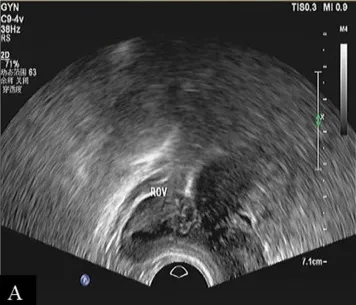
Ultrasound scan showed a unicornuate uterus during follow-up. (A) Right ovarian imaging.
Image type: radiology (ultrasound)